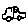
Label: car